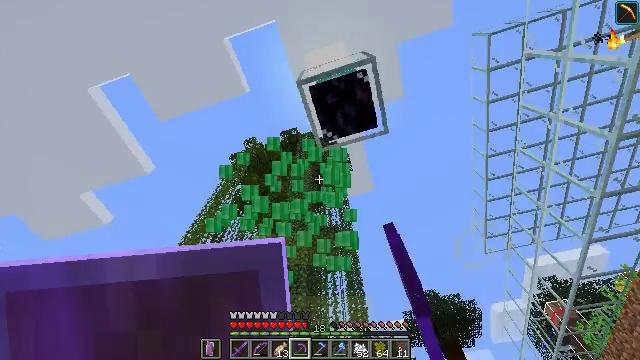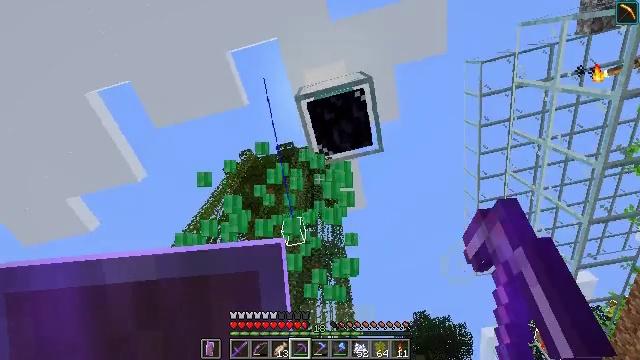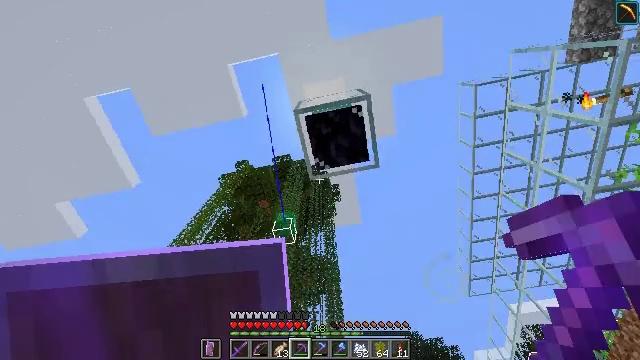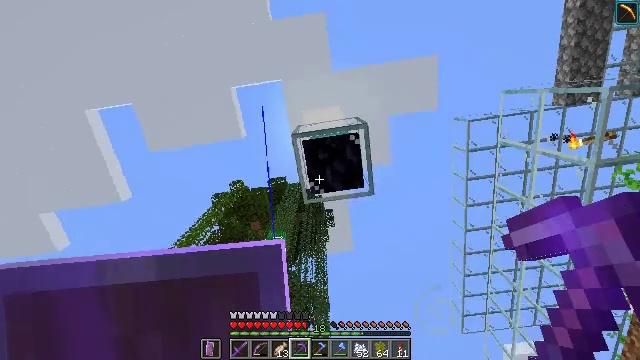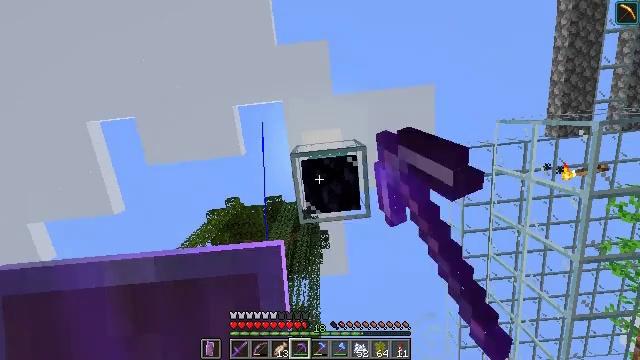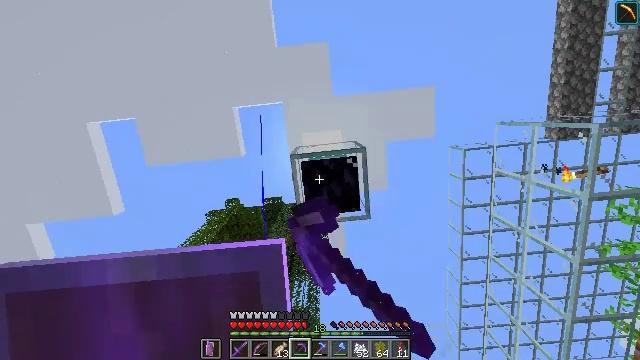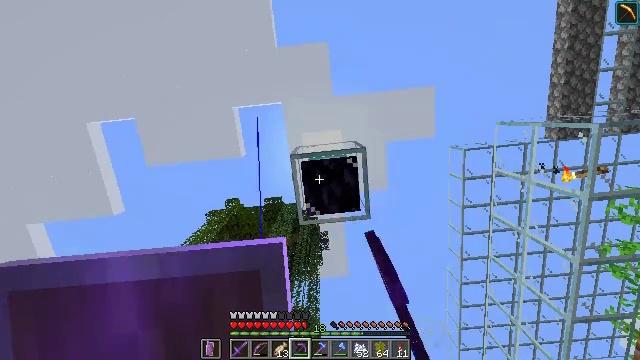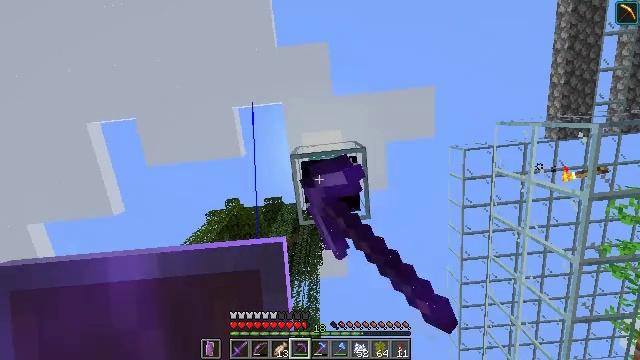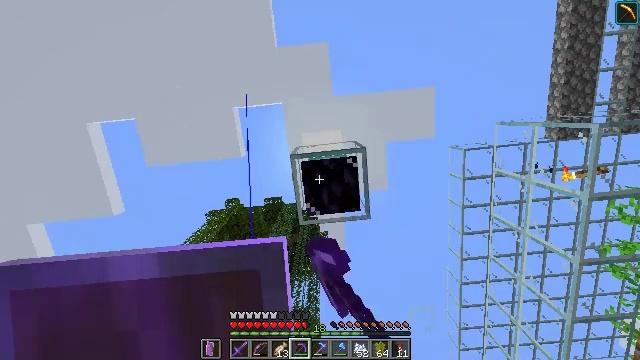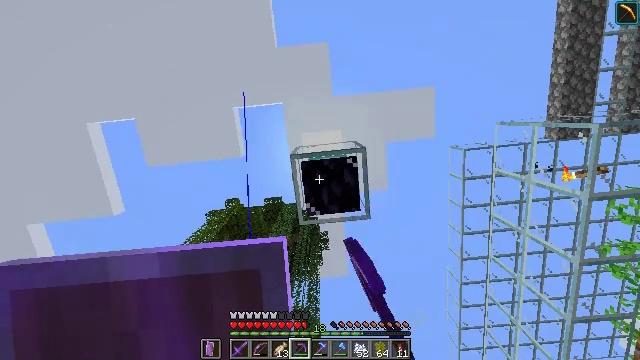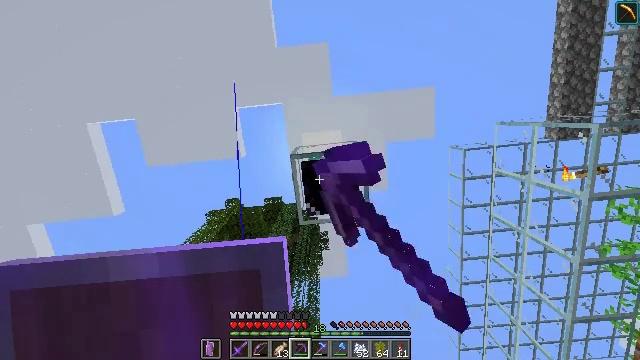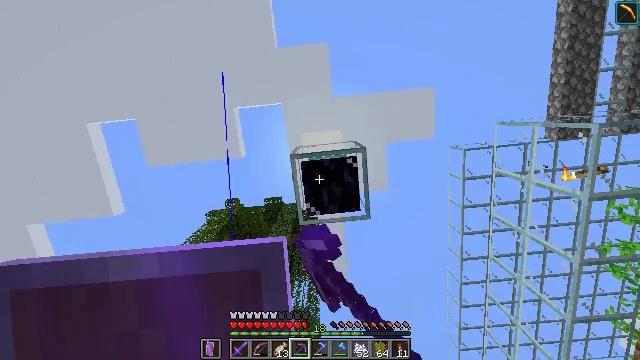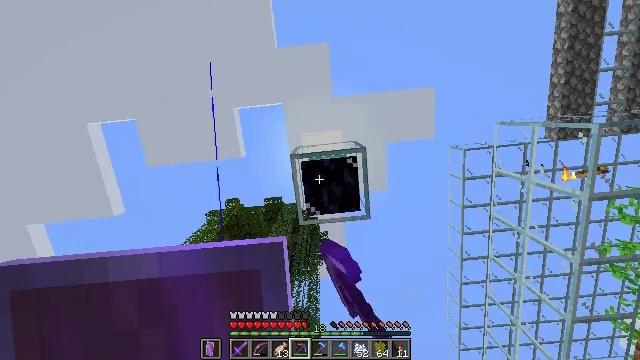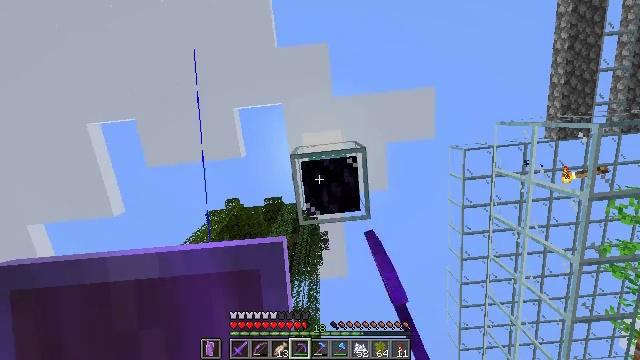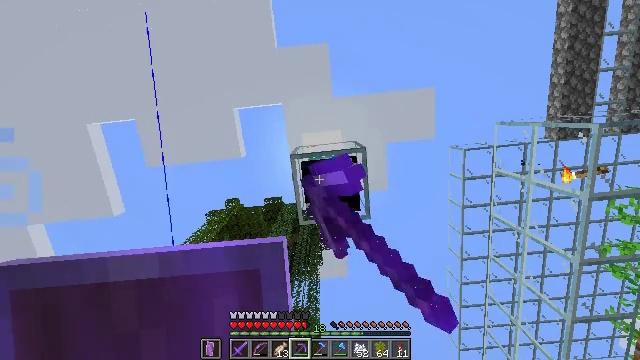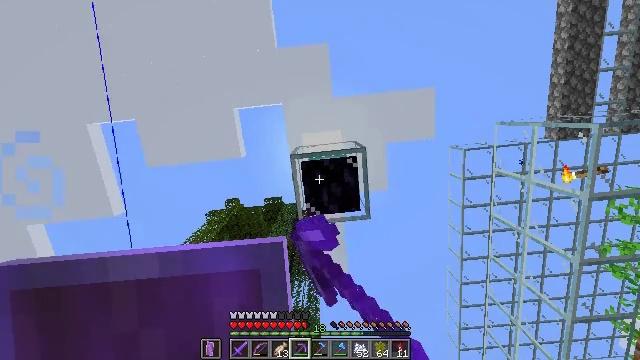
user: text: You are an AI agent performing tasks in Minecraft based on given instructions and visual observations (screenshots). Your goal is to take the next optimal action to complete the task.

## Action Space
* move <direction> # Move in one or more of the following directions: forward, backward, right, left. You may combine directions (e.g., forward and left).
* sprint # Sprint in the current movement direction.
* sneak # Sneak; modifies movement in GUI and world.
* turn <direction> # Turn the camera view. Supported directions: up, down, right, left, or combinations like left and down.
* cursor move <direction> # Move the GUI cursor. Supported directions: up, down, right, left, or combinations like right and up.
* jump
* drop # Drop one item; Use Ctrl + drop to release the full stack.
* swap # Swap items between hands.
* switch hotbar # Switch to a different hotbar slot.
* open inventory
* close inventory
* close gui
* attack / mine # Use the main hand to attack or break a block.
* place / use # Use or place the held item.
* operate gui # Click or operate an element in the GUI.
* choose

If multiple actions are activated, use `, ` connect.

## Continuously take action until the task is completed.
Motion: motion action
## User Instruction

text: Reclaim the beacon for reuse.
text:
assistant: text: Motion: turn right and up, attack / mine
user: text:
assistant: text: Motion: turn right and up, attack / mine
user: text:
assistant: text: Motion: turn right and up, attack / mine
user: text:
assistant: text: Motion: turn right and up, attack / mine
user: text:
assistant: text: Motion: attack / mine
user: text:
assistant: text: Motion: attack / mine
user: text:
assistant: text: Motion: attack / mine
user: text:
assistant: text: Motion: attack / mine
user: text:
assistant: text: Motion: attack / mine
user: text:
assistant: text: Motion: attack / mine
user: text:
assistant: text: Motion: attack / mine
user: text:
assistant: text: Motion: attack / mine
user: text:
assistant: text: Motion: attack / mine
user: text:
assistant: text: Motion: attack / mine
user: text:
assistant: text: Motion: attack / mine
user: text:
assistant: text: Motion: attack / mine
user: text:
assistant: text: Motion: attack / mine
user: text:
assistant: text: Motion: attack / mine
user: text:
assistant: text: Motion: attack / mine
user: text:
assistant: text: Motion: attack / mine
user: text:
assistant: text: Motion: attack / mine
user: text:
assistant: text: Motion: attack / mine
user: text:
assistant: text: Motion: attack / mine
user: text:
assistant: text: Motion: attack / mine
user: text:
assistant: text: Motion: attack / mine
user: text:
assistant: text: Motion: attack / mine
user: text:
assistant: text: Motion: attack / mine
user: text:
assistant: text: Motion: attack / mine
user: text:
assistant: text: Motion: attack / mine
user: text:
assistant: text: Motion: attack / mine